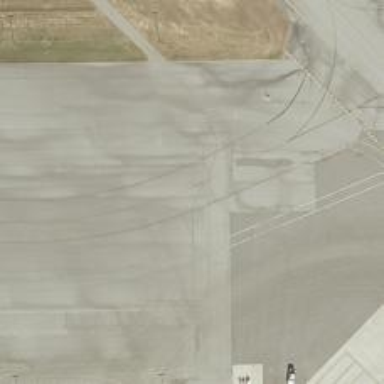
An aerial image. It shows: View of taxiway at the airport.